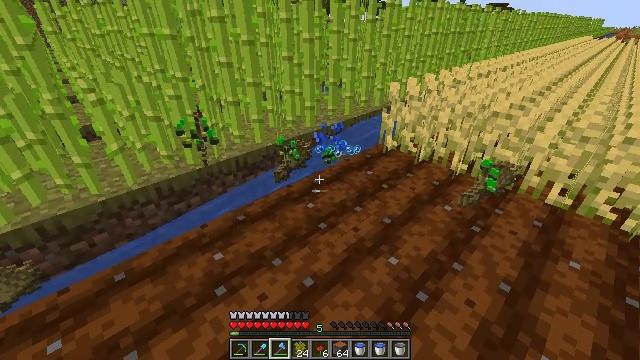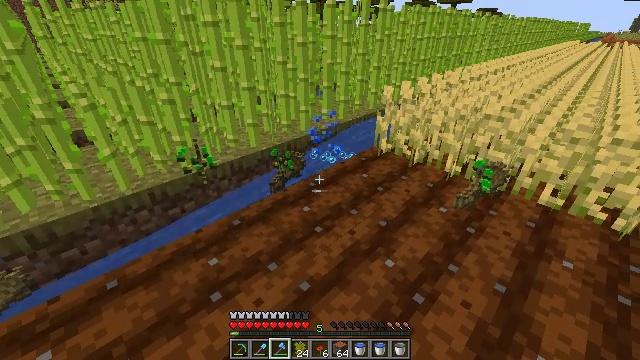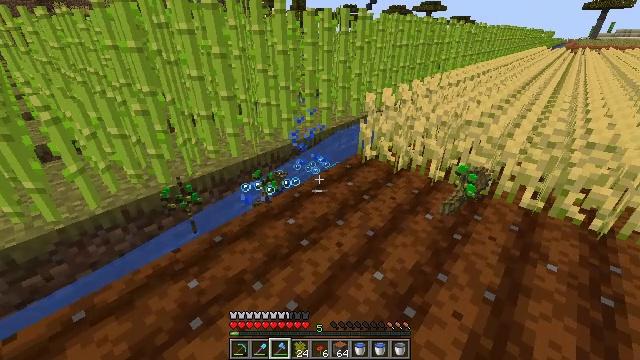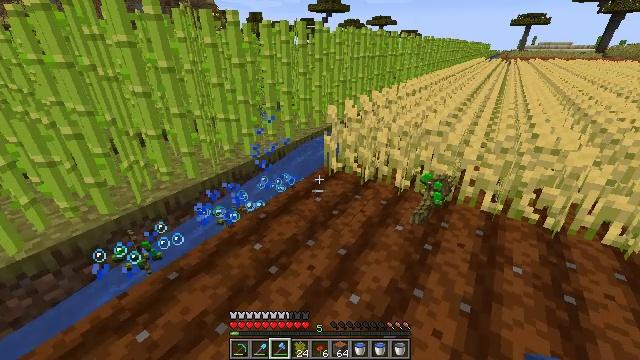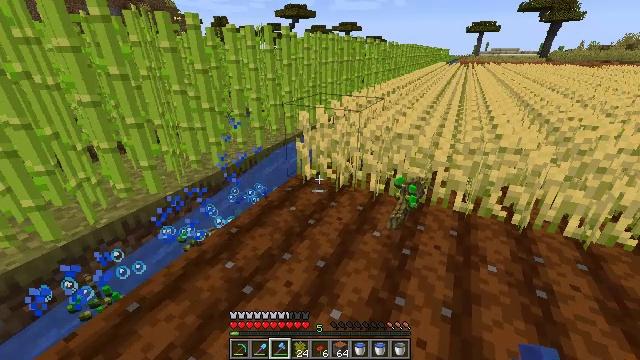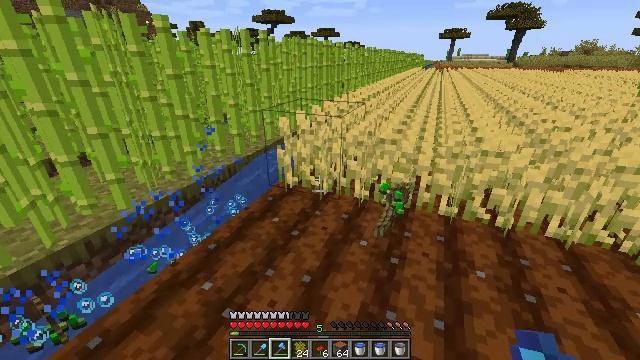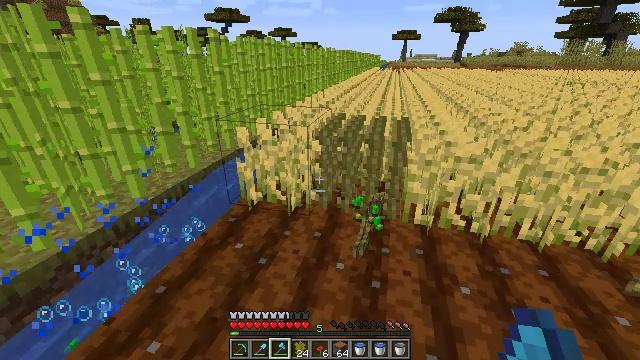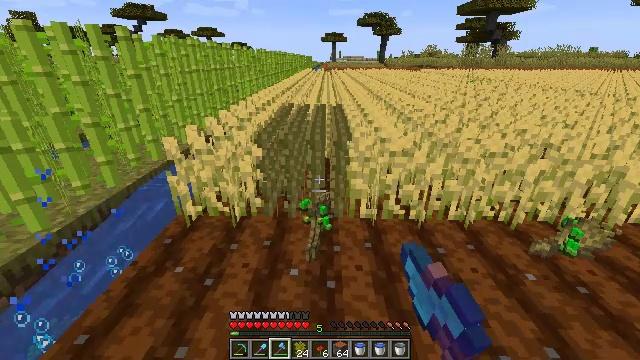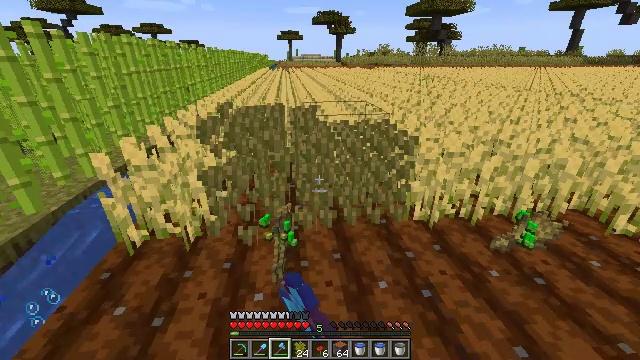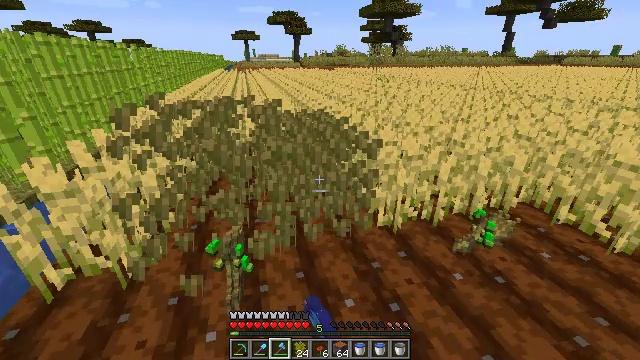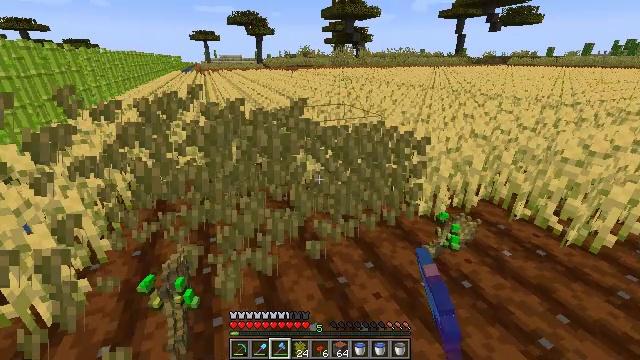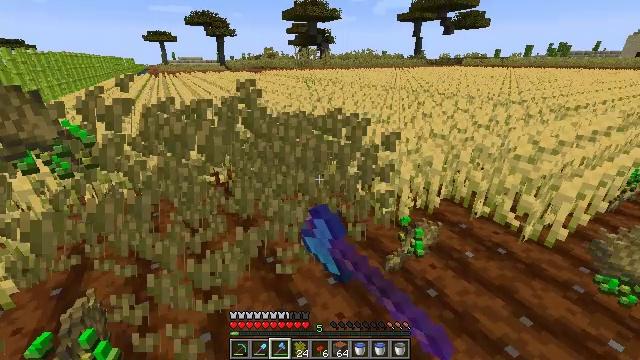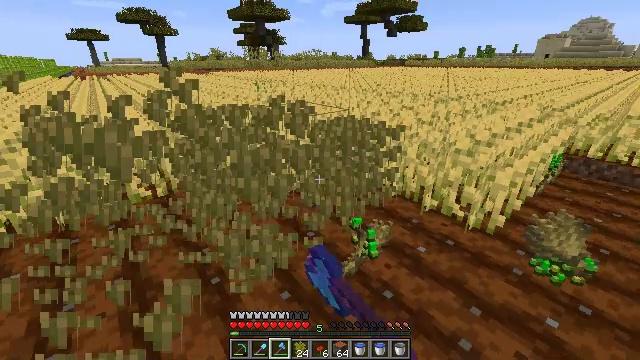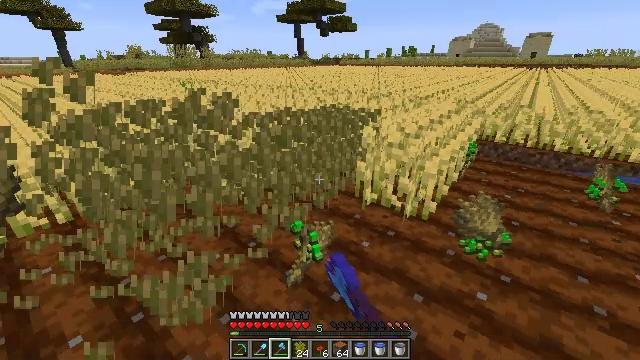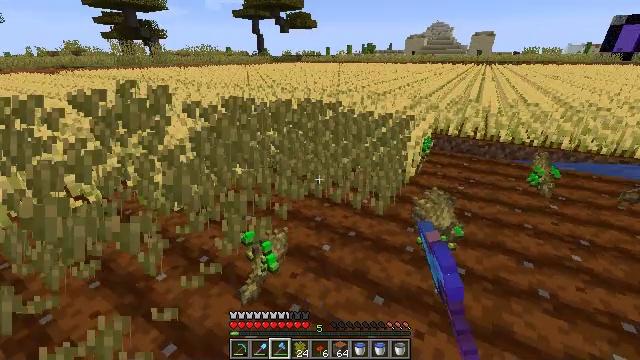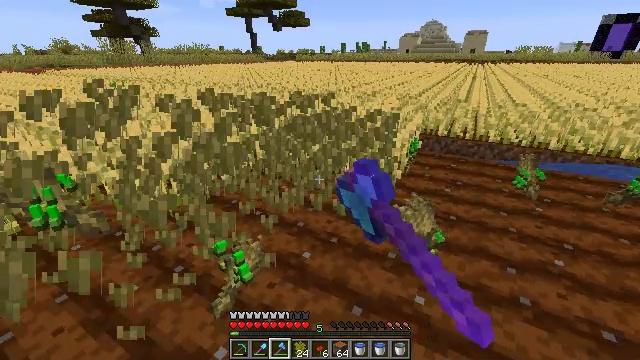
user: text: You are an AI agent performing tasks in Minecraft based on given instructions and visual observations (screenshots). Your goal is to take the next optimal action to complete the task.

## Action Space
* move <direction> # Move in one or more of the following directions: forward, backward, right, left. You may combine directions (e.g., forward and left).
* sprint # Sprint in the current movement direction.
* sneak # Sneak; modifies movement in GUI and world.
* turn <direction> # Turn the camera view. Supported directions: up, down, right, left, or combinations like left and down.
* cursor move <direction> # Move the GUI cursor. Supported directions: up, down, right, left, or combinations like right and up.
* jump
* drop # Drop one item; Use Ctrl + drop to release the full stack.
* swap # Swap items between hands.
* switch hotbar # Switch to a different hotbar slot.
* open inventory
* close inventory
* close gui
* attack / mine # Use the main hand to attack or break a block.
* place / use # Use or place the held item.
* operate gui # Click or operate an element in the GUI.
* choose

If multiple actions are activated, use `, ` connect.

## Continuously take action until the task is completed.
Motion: motion action
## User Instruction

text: Get wheat from the farmland.
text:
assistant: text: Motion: turn right
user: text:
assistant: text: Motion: move forward, turn right and up
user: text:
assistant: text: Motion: move forward, turn right and up
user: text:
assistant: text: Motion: move forward, turn right
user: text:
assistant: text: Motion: move forward, turn right
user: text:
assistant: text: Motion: move forward, turn right, attack / mine
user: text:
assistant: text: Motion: move forward and move right, turn right, attack / mine
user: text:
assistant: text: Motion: move forward and move right, turn right, attack / mine
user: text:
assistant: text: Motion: move forward and move right, turn right, attack / mine
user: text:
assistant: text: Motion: move forward and move right, turn right, attack / mine
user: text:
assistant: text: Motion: move forward and move right, turn right, attack / mine
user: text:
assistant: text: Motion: move forward and move right, turn right, attack / mine
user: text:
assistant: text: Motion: move forward and move right, turn right, attack / mine
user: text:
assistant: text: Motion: move right, turn right, attack / mine
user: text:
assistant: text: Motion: move right, turn right, attack / mine
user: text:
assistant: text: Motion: move left, attack / mine
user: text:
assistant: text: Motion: move left, turn left, attack / mine
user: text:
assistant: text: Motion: move left, turn left and down, attack / mine
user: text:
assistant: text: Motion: move left, turn left, attack / mine
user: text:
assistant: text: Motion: move left, turn left, attack / mine
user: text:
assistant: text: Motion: move left, turn left and down, attack / mine
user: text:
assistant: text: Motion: move left, turn left, attack / mine
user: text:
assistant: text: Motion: move left, turn left, attack / mine
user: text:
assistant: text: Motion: move left, turn left, attack / mine
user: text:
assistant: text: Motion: turn left and down
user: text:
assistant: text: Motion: turn left and down
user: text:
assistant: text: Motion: move left, turn left and down
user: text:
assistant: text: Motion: move left, turn left
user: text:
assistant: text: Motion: move left, turn left and down
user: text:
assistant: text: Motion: turn left and down